Question: I had a need to make the connection in Ruby on Rails, where one model refers to another (which is something like the switch) in databases, it looks like this:

I believe this is a bit of a polymorphic connection, but little else.
Please point me in the right direction.
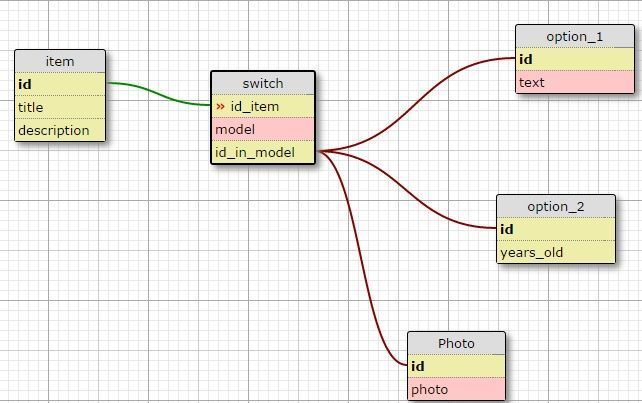
Answer: My solution of this problem is as follows:
'''
# db / schema.rb
create_table "switchs", force: true do | t |
# t.references :switch, polymorphic: true - in the migration
# t.references :item - migration
t.integer "switch_id"
t.string "switch_type"
t.integer "item_id"
end
create_table "options", force: true do | t |
t.string "title"
...
end
create_table "items", force: true do | t |
t.string "name"
...
end
'''
Accordingly, the model itself will have immediately Switch 2 type of communication and
'''
# app / models / switch.rb
class Switch <ActiveRecord :: Base
belongs_to :item
belongs_to :switch, polymorphic: true
...
end
'''
Model item refers to the model through and id in this model
'''
# app / models / item.rb
class Item <ActiveRecord :: Base
has_many :switchs
has_many :options, through: :switchs, source_type: "Option", source: "switch"
has_many :photos, through: :switchs, source_type: "Photo", source: "switch"
...
end
# app / models / option.rb
class Option <ActiveRecord :: Base
has_many :items, through: :switchs
has_many :switchs, as: :switch
...
end
'''
Well, the principle of operation of all the traditions of the rails =)
'''
> item = Item.create (name: "Street")
> option = Option.create (title: "Manhattan")
> item.options.push option
'''